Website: walmart
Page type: customer-info-address
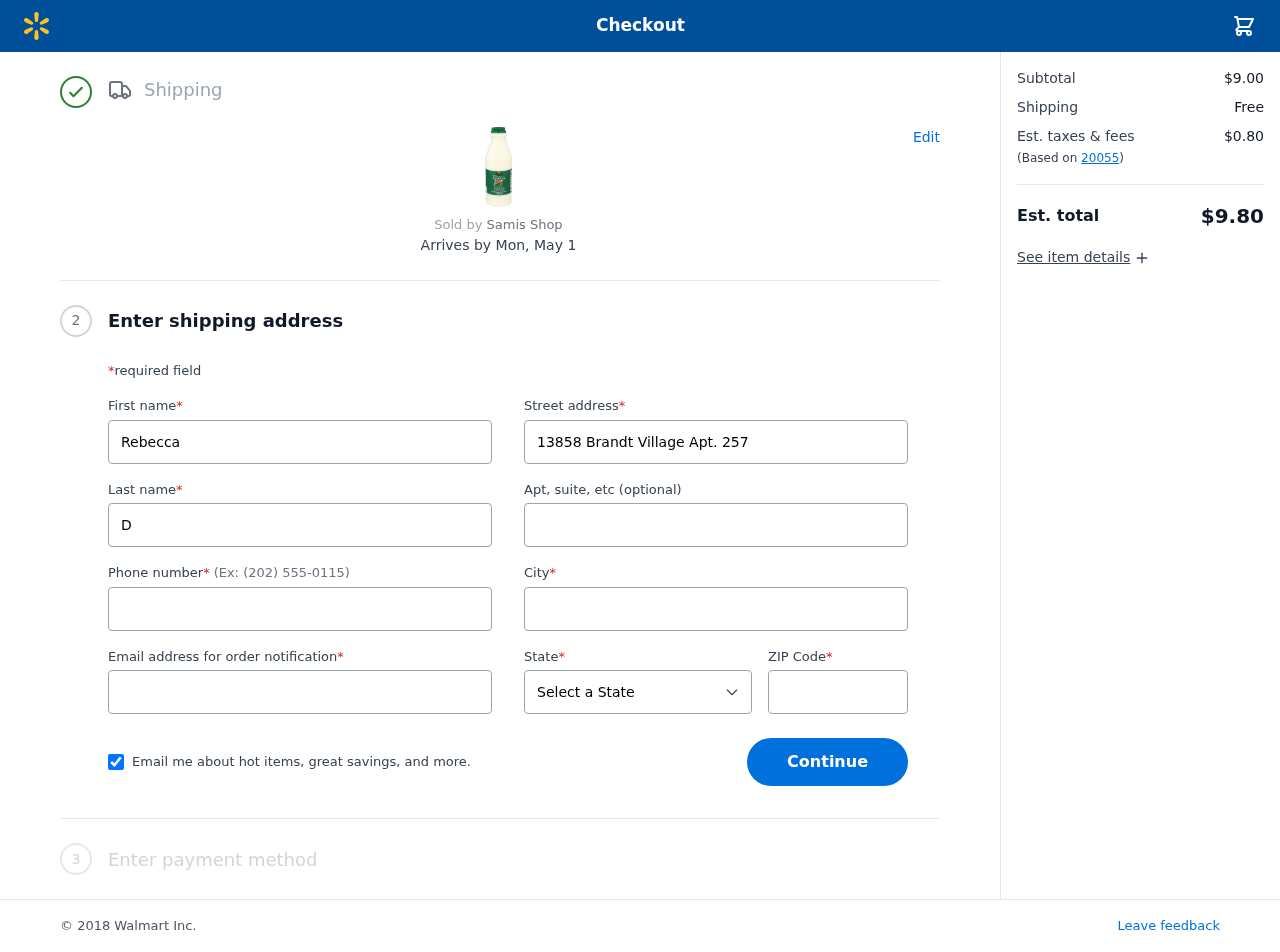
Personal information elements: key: PII_CITY
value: New Matthew
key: PII_EMAIL
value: rebecca_diaz@yahoo.com
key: PII_FIRSTNAME
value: Rebecca
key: PII_LASTNAME
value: Diaz
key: PII_PHONE
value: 2576704471
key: PII_POSTCODE
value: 20055
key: PII_STATE
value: Nevada
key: PII_STREET
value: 13858 Brandt Village Apt. 257
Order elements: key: ORDER_DELIVERY_DATE
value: Mon, May 1
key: ORDER_SUBTOTAL
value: $9.00
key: ORDER_SHIPPING_COST
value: Free
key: ORDER_TAX
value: $0.80
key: ORDER_TOTAL
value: $9.80